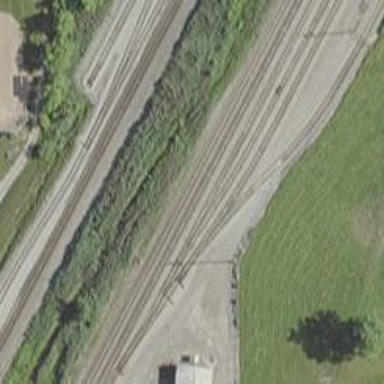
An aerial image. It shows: Railway yard in service.